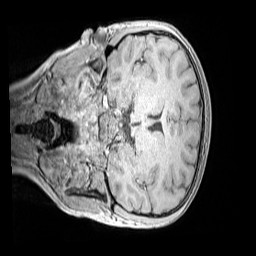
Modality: MP2RAGE
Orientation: coronal
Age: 11
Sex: female
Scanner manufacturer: siemens
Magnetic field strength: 3 T
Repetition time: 4 s
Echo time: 0.00299 s